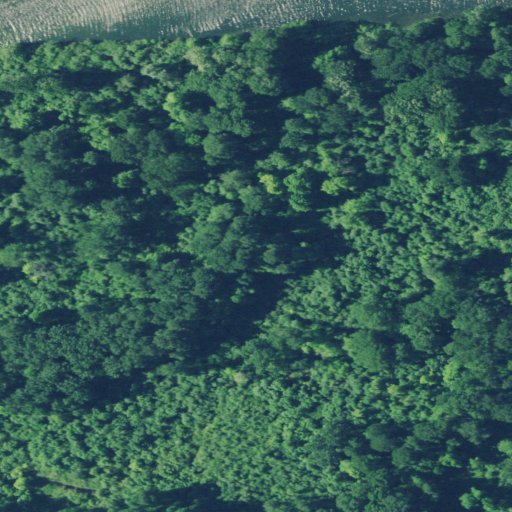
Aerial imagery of island in Oregon named Wallace Island containing woody wetlands, herbaceous wetlands, and open water